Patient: sex F, age 58
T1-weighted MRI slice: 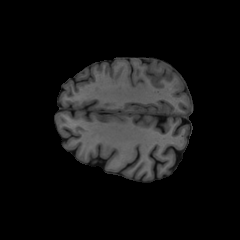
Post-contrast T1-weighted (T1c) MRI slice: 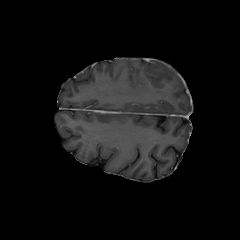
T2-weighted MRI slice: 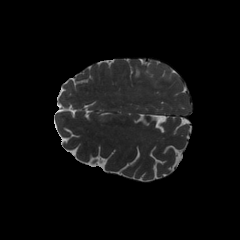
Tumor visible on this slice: yes
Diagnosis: Glioblastoma, IDH-wildtype
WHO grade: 4